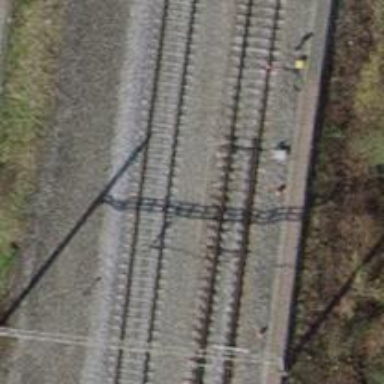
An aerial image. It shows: Railway switch.